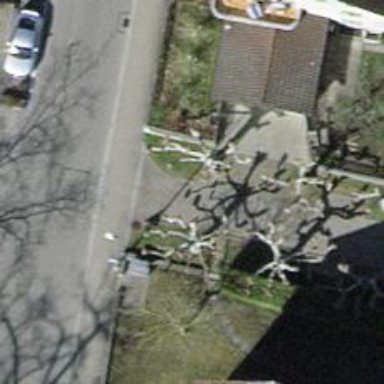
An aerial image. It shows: Bench for seating.